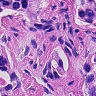
Metastatic tissue present: yes